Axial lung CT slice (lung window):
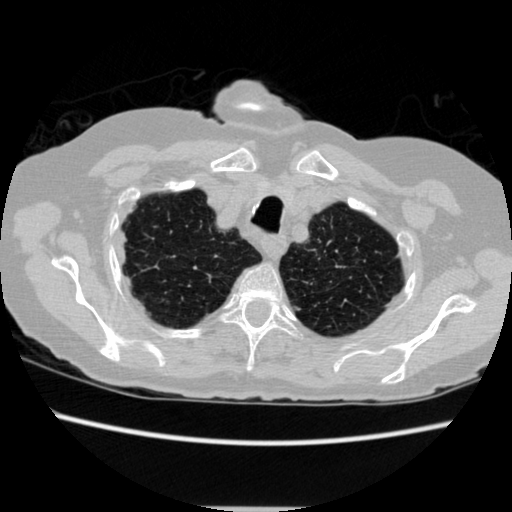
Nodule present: no